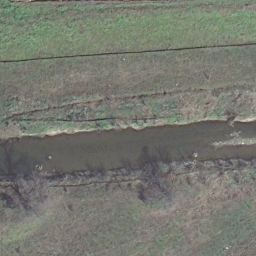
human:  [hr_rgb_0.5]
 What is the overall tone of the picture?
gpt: river